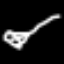
Label: fork